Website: crate-barrel
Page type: customer-info-address
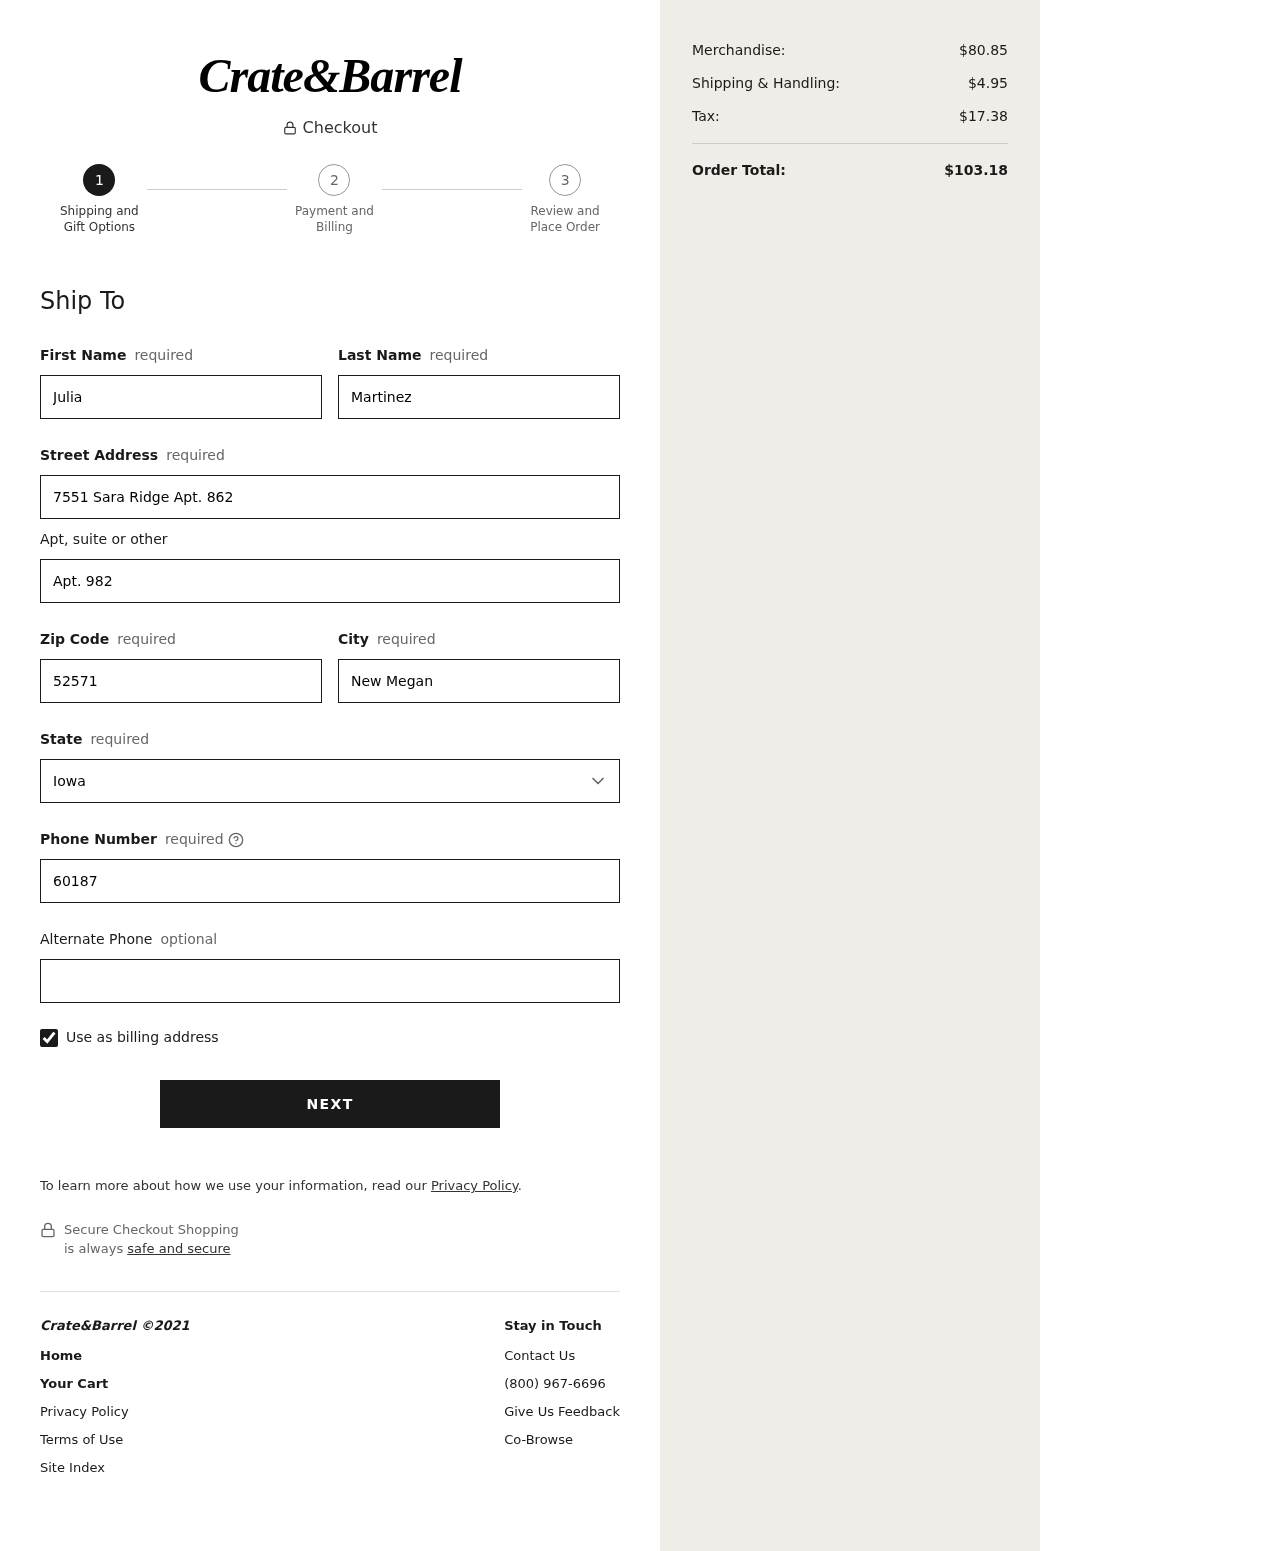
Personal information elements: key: PII_STATE
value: Iowa
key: PII_FIRSTNAME
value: Julia
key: PII_LASTNAME
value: Martinez
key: PII_STREET
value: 7551 Sara Ridge Apt. 862
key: PII_STREET2
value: Apt. 982
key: PII_POSTCODE
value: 52571
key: PII_CITY
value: New Megan
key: PII_PHONE
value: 6018789708
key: PII_PHONE_ALT
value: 6943844293
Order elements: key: ORDER_SUBTOTAL
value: $80.85
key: ORDER_SHIPPING_COST
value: $4.95
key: ORDER_TAX
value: $17.38
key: ORDER_TOTAL
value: $103.18